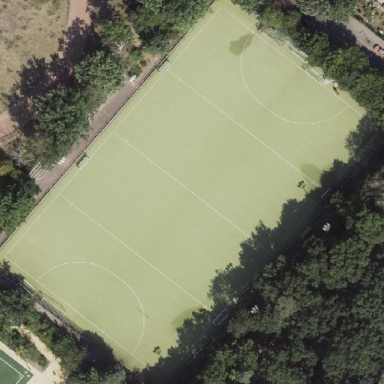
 used for leisure and sports activities."